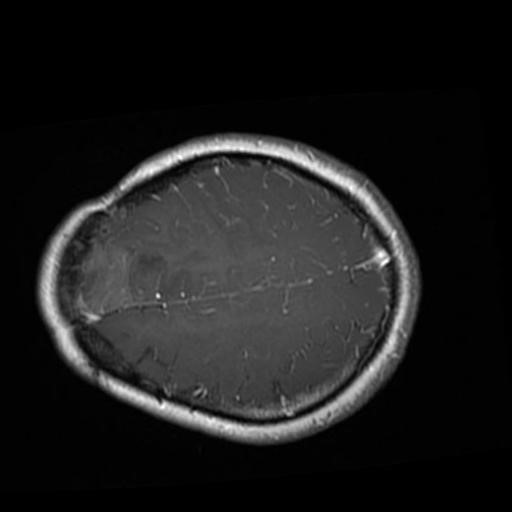
Label: brain_glioma